Question: I'm getting the following errors and positioning in the screen shot below when I use the <URL>.

Error:
2meteor.js:887 Exception from Tracker afterFlush function: undefined is not a function
TypeError: undefined is not a function
at null. (<URL>
Here is the code I have:
Packages:
'''
aldeed:autoform # Auto create forms with validations from schema (Uses bootstrap by default).
twbs:bootstrap # Bootstrap.
tsega:bootstrap3-datetimepicker # Bootstrap datetime picker.
aldeed:autoform-bs-datetimepicker # Add datetime picker to autoform.
'''
Schema:
'''
start:
type: Date
label: 'Start'
autoform:
type: 'bootstrap-datetimepicker'
end:
type: Date
label: 'End'
autoform:
type: 'bootstrap-datetimepicker'
'''
Form:
'''
+autoForm(collection='Events' id='insertEventForm' type='insert')
fieldset
legend Add an event
+afQuickField(name='start')
+afQuickField(name='end')
+afQuickField(name='assignedToId')
button.btn.btn-primary(type='submit') Submit
'''
If anyone could tell me what I'm missing I would greatly appreciate it.
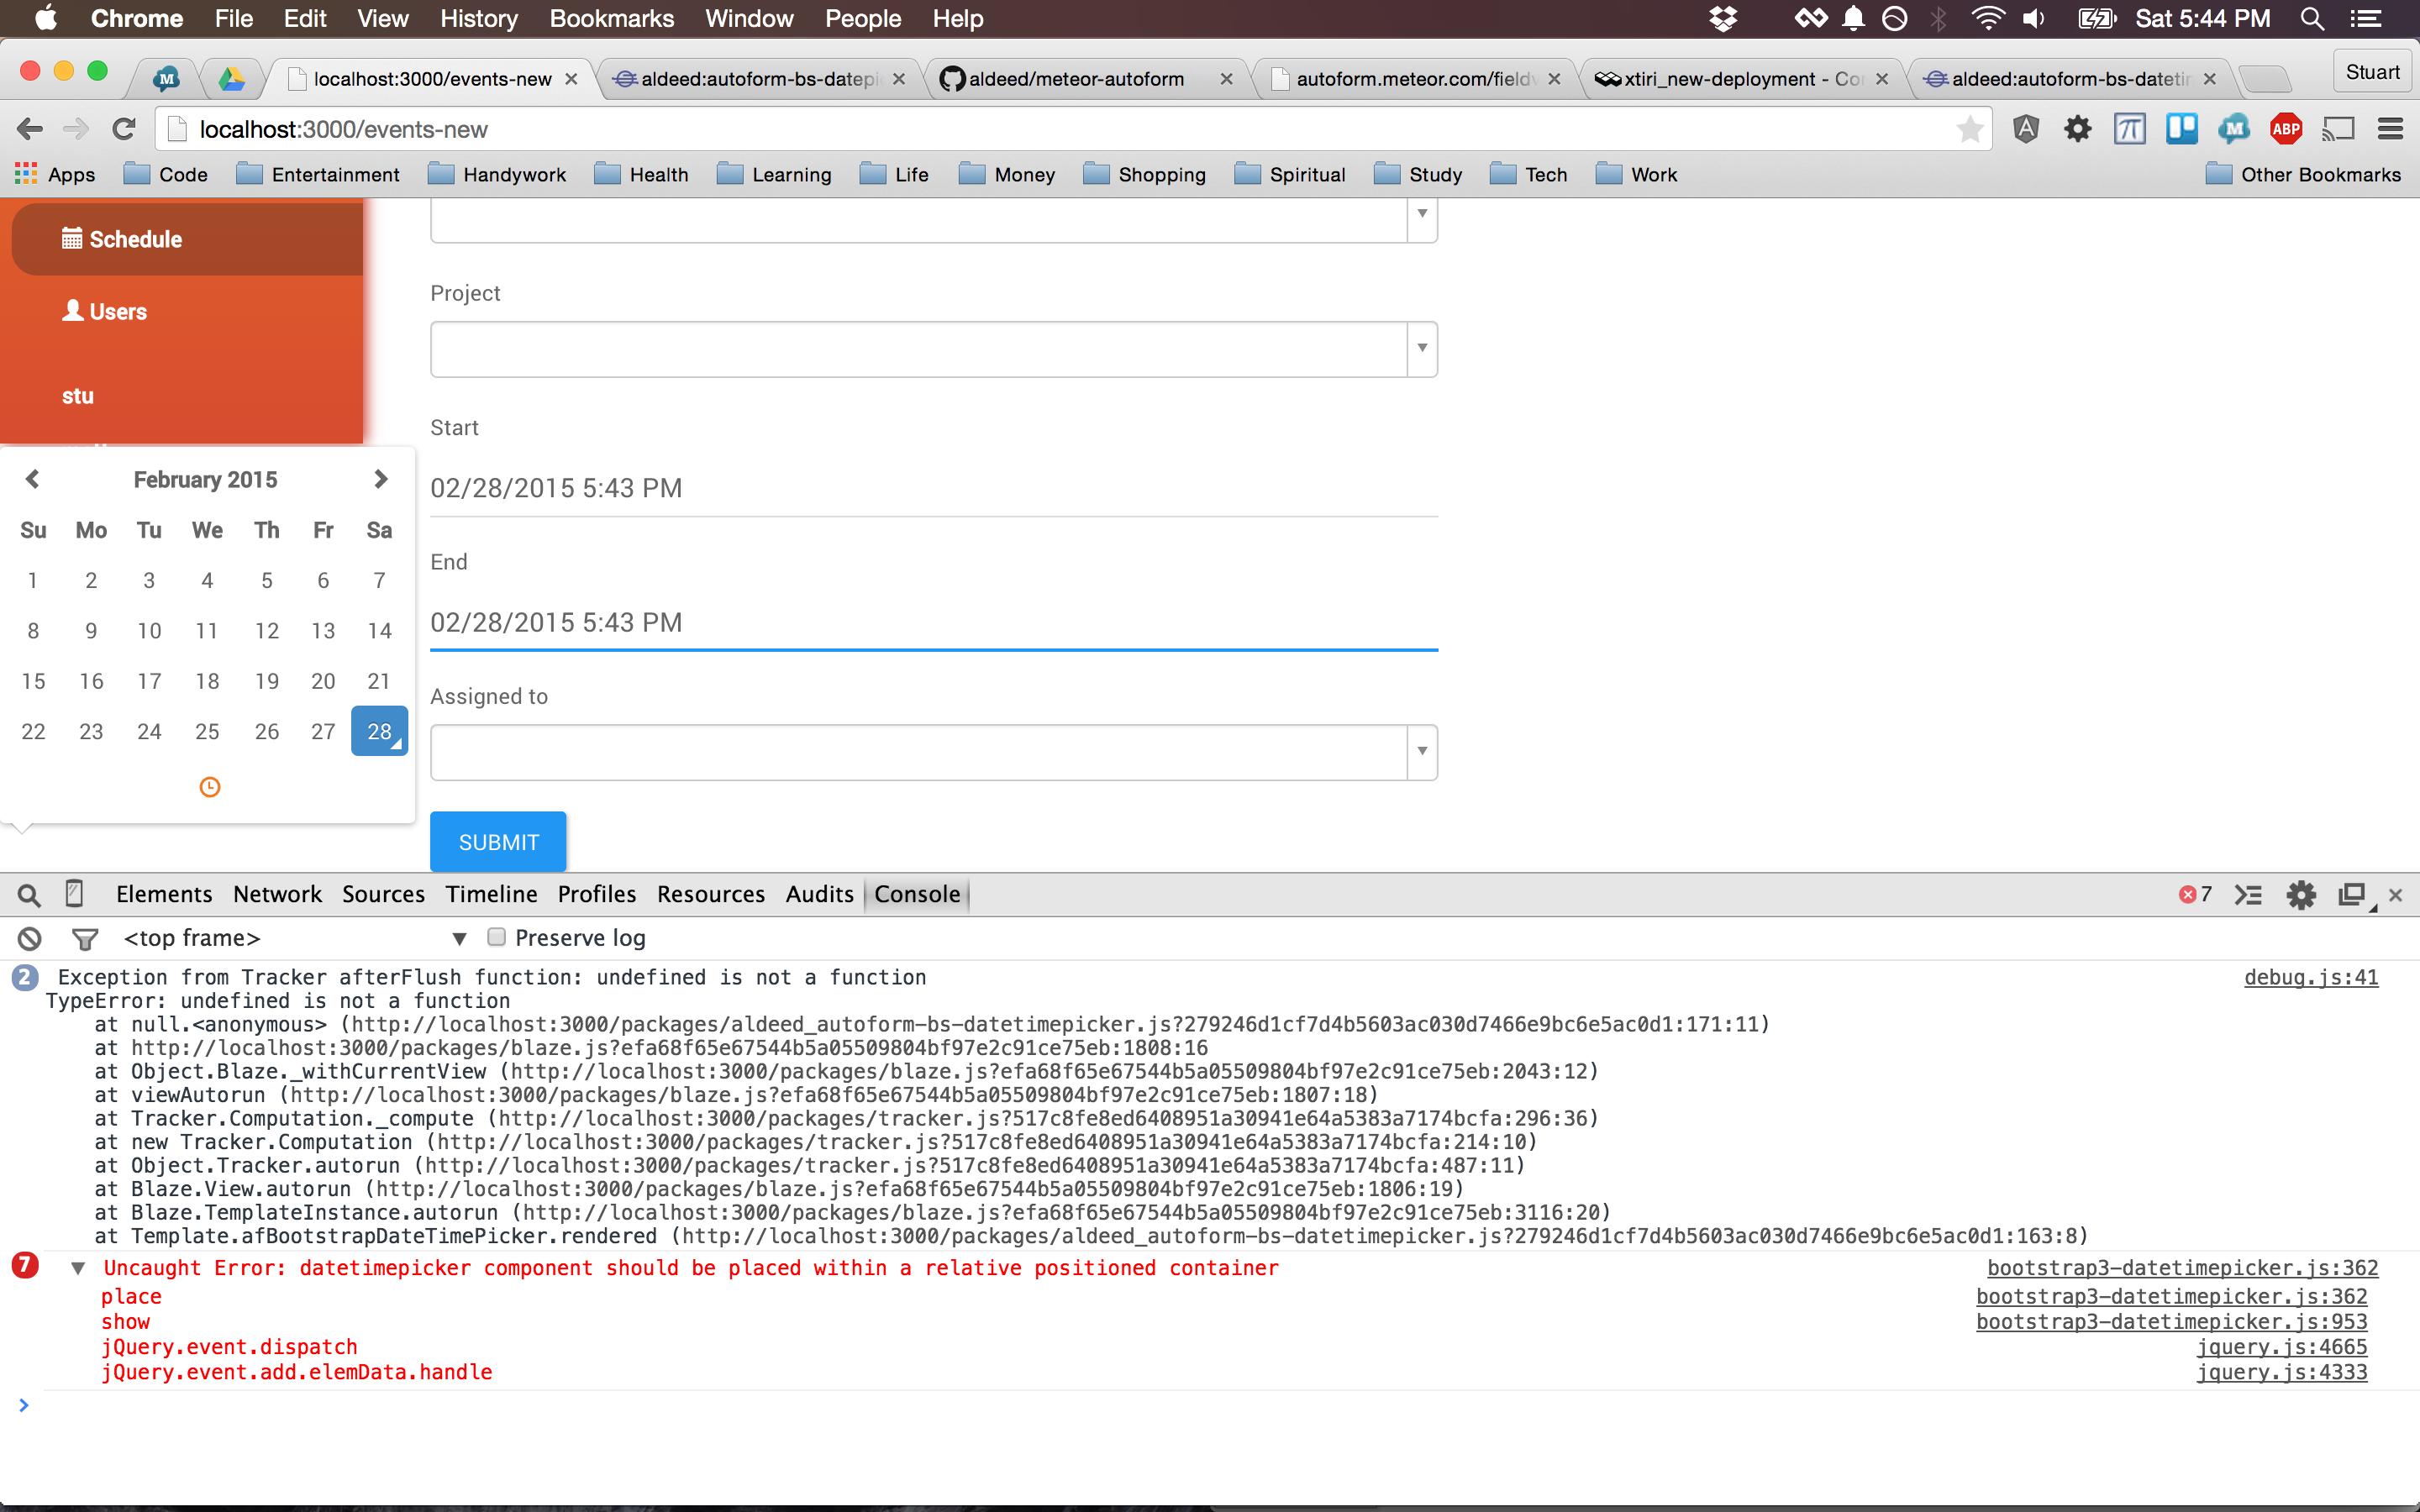
Answer: You need a container div around of the controls
'''
<body>
<div class="container">
<div class="row">
<div class="col-md-6">
your code snippet here
</div>
</div>
</div>
</body>
'''